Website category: university
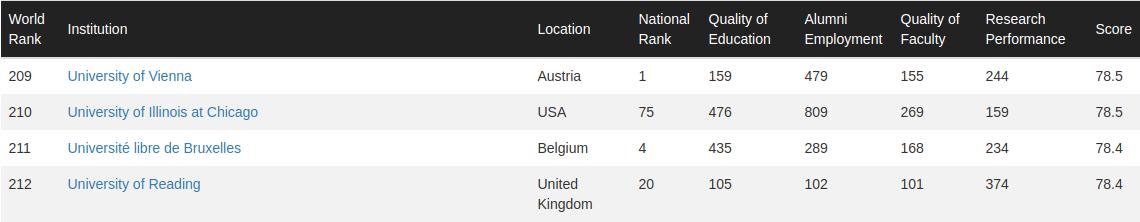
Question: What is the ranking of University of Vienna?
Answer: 209

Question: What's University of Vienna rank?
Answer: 209

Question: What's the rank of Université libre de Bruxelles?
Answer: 211

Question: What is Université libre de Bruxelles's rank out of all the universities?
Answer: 211

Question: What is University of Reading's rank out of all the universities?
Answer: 212

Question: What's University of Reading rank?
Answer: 212

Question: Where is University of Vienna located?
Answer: Austria

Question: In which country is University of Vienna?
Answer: Austria

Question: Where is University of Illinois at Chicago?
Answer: USA

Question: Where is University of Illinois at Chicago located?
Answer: USA

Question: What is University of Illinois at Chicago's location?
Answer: USA

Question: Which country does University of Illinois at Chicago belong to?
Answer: USA

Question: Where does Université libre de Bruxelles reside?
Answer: Belgium

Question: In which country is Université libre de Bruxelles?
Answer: Belgium

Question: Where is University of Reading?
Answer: United Kingdom

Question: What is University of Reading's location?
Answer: United Kingdom

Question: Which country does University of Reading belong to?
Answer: United Kingdom

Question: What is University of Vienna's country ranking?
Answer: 1

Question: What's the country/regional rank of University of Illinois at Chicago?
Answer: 75

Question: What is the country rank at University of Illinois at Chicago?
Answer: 75

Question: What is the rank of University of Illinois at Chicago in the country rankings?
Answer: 75

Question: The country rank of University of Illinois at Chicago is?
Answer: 75

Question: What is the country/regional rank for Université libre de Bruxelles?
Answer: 4

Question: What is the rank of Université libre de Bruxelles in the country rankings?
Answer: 4

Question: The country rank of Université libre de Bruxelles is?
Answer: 4

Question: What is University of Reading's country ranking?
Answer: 20

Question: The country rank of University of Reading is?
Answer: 20

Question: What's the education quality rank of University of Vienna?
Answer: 159

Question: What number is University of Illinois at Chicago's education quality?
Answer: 476

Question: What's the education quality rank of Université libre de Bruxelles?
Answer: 435

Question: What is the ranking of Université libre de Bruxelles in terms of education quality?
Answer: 435

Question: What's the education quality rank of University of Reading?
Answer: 105

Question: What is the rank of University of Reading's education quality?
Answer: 105

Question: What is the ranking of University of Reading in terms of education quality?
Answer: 105

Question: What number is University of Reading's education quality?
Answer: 105

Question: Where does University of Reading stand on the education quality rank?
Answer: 105

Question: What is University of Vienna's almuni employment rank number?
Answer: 479

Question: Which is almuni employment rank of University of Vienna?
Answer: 479

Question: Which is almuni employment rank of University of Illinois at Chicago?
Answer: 809

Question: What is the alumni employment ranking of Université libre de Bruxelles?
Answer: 289

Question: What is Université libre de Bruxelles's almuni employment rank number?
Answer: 289

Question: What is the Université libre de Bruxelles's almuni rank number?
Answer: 289

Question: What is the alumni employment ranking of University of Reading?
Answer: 102

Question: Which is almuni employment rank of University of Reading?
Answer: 102

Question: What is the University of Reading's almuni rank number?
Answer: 102

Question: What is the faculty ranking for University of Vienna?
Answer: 155

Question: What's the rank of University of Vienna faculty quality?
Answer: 155

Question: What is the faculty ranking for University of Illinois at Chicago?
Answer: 269

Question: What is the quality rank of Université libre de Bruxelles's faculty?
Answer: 168

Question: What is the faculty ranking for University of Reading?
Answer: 101

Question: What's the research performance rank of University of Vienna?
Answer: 244

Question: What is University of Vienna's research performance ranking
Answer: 244

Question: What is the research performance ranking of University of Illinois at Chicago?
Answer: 159

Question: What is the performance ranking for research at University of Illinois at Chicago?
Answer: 159

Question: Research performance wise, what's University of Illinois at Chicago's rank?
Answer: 159

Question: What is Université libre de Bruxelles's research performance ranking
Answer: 234

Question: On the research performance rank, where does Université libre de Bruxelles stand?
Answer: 234

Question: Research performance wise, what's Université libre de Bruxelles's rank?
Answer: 234

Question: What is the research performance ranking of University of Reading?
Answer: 374

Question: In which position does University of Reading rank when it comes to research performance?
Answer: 374

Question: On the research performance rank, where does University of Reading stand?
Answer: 374

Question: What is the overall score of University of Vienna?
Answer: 78.5

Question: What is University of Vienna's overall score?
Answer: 78.5

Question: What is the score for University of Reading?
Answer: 78.4